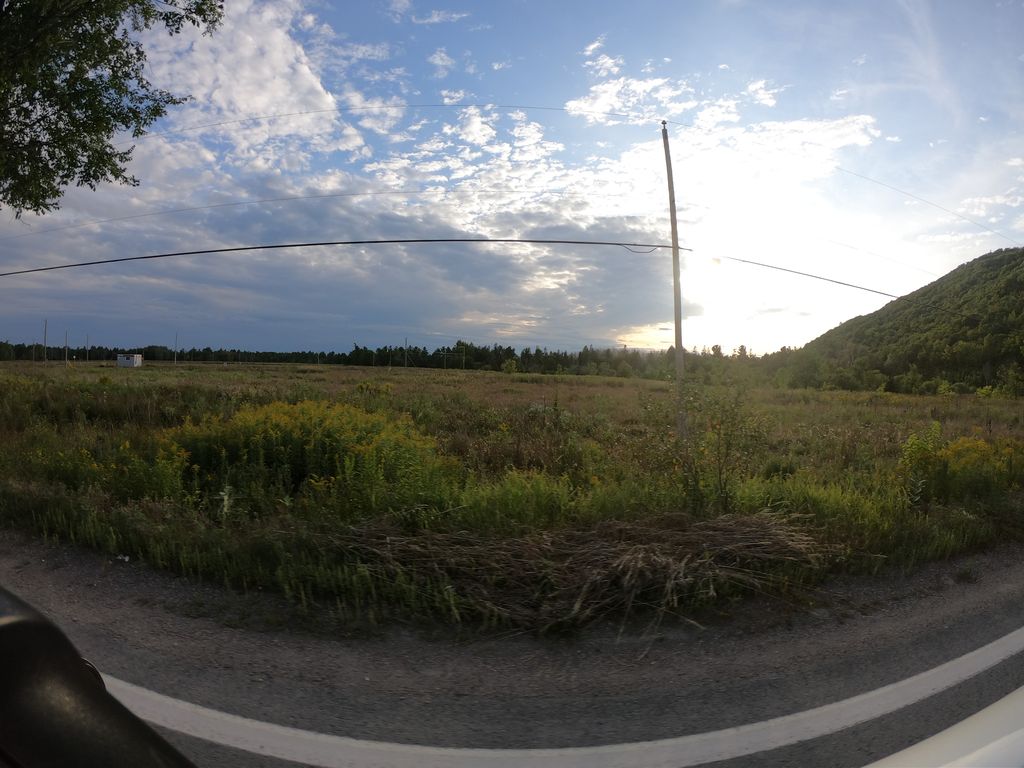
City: ottawa-gatineau